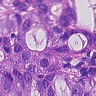
Metastatic tissue present: yes